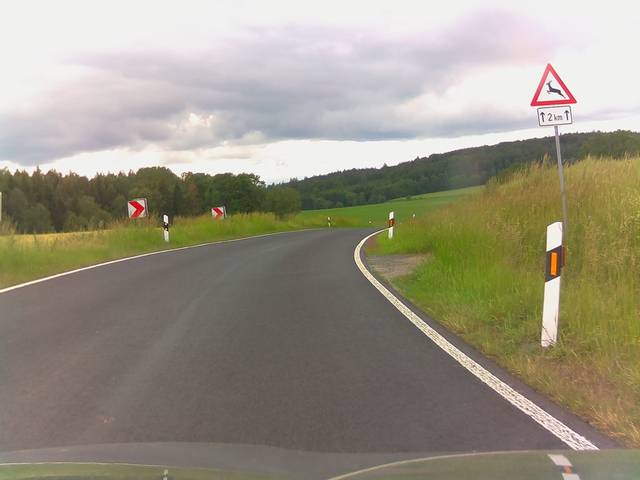
Region: Germany
Coordinates: 50.519, 10.281